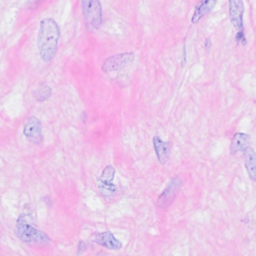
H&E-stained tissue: Breast